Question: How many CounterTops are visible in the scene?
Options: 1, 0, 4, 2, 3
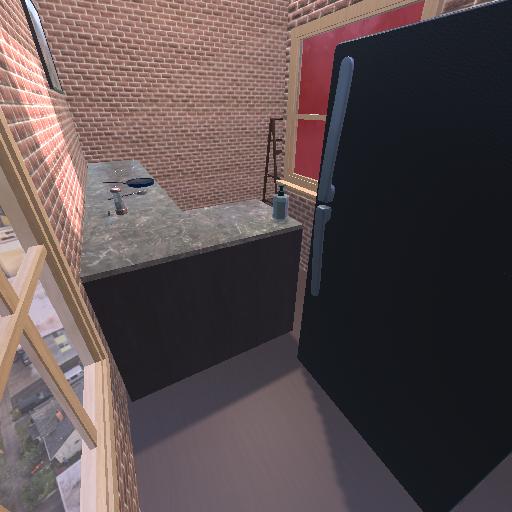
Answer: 1